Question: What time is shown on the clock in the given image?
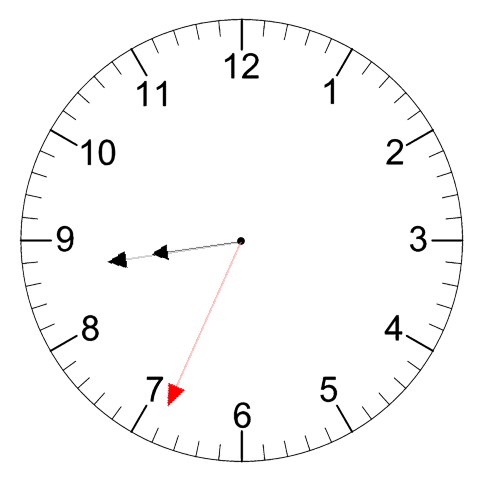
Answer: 08:43:34